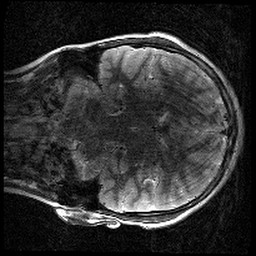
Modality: T2w
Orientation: coronal
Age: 11
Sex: male
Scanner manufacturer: siemens
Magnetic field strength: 3 T
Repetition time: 9.23 s
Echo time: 0.067 s